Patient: sex M, age 35
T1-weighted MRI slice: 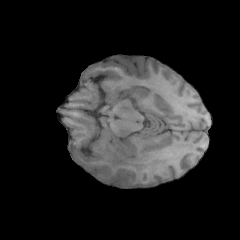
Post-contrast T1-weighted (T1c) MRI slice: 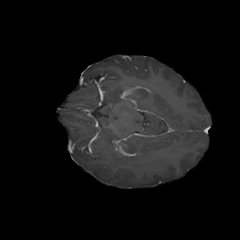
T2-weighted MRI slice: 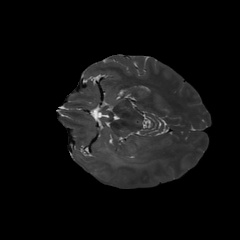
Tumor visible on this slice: yes
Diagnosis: Astrocytoma, IDH-wildtype
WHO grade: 2